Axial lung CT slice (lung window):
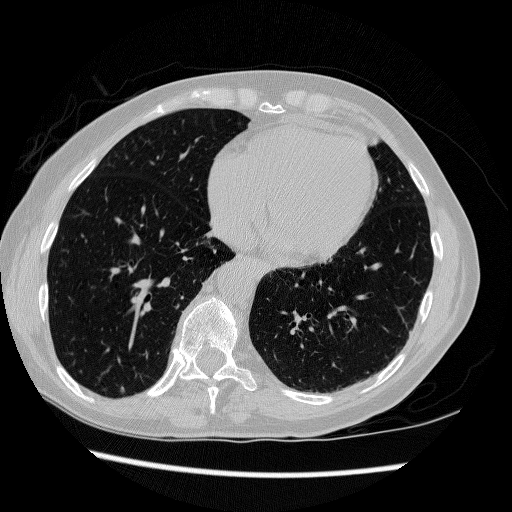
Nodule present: yes
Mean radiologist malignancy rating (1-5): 3